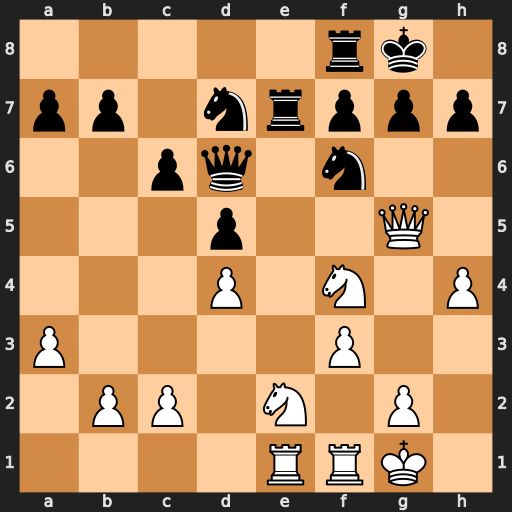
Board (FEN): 5rk1/pp1nrppp/2pq1n2/3p2Q1/3P1N1P/P4P2/1PP1N1P1/4RRK1
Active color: w
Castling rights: -
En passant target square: -
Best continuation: Ng3 h6 Qxg7+ Kxg7 Nf5+ Kh8 Nxd6 Rxe1 Rxe1